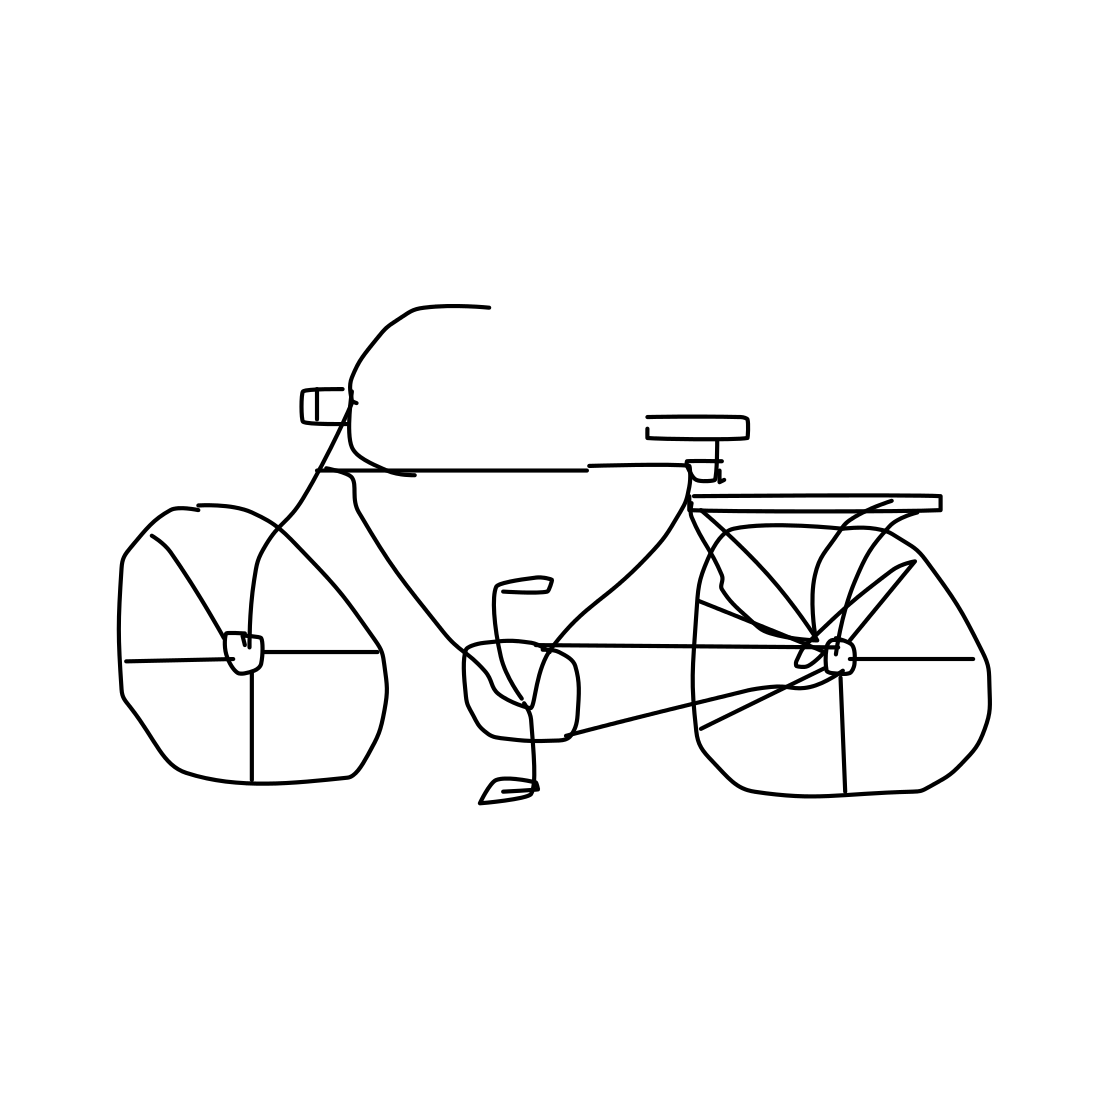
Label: bicycle